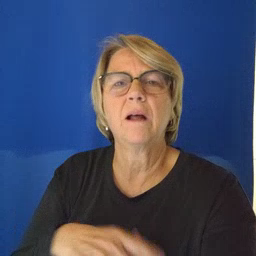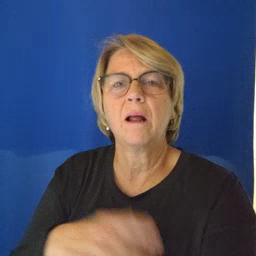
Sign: mad